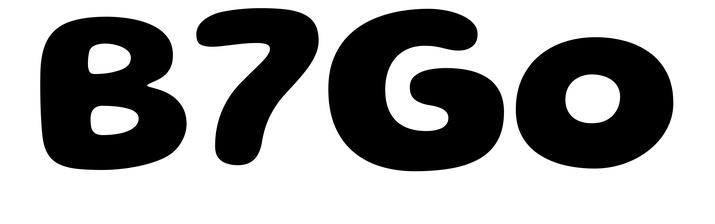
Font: Gluten_Bold